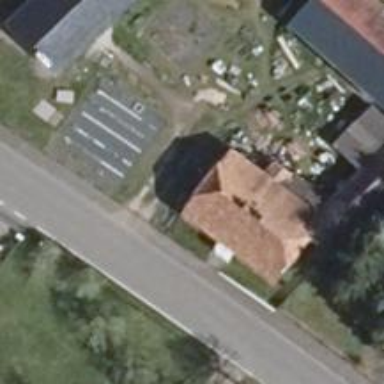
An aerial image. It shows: Building with half-hipped roof oriented along its length.